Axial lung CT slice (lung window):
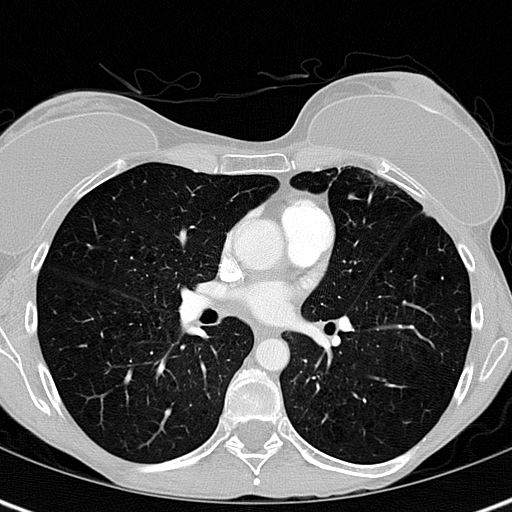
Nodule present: no